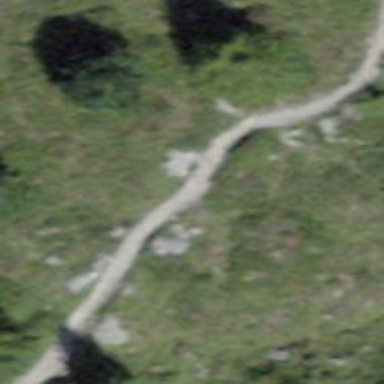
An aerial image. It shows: Path.